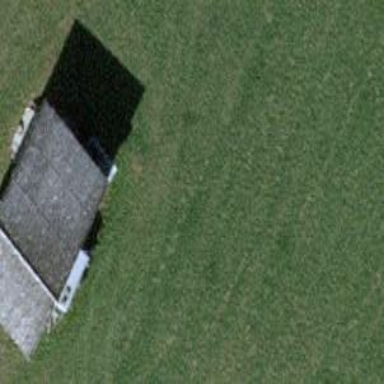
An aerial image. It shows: Shed.